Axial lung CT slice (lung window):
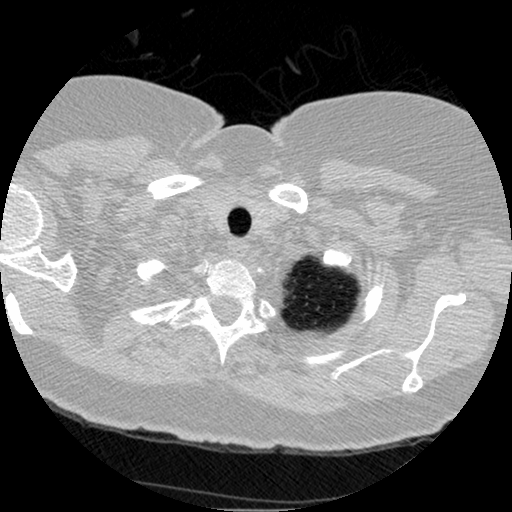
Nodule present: no